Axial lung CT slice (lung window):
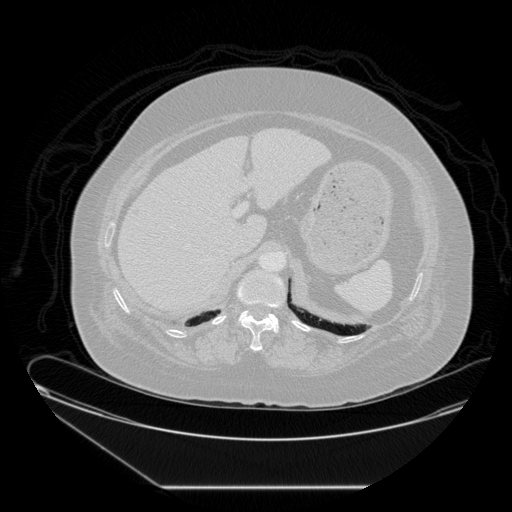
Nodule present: no